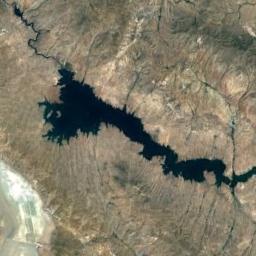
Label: lake